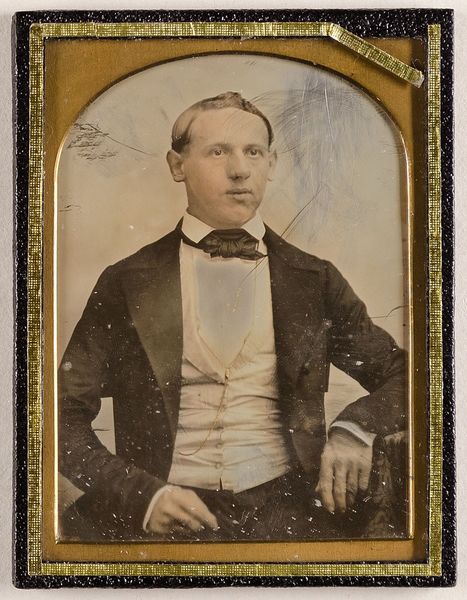
Titel: Unbekannter Mann
Standort: Hamburg
Institution: Museum für Kunst und Gewerbe Hamburg
Schlagwörter: mann, portrait, figur, foto, fotografie, photographie, photo, lichtbild, handkoloriert, daguerreotypie, bildwerke, angewandte und bildende kunst, hessische systematik, porträt, porträtfotografie, porträtphotographie, hüftbild, handkolorierung